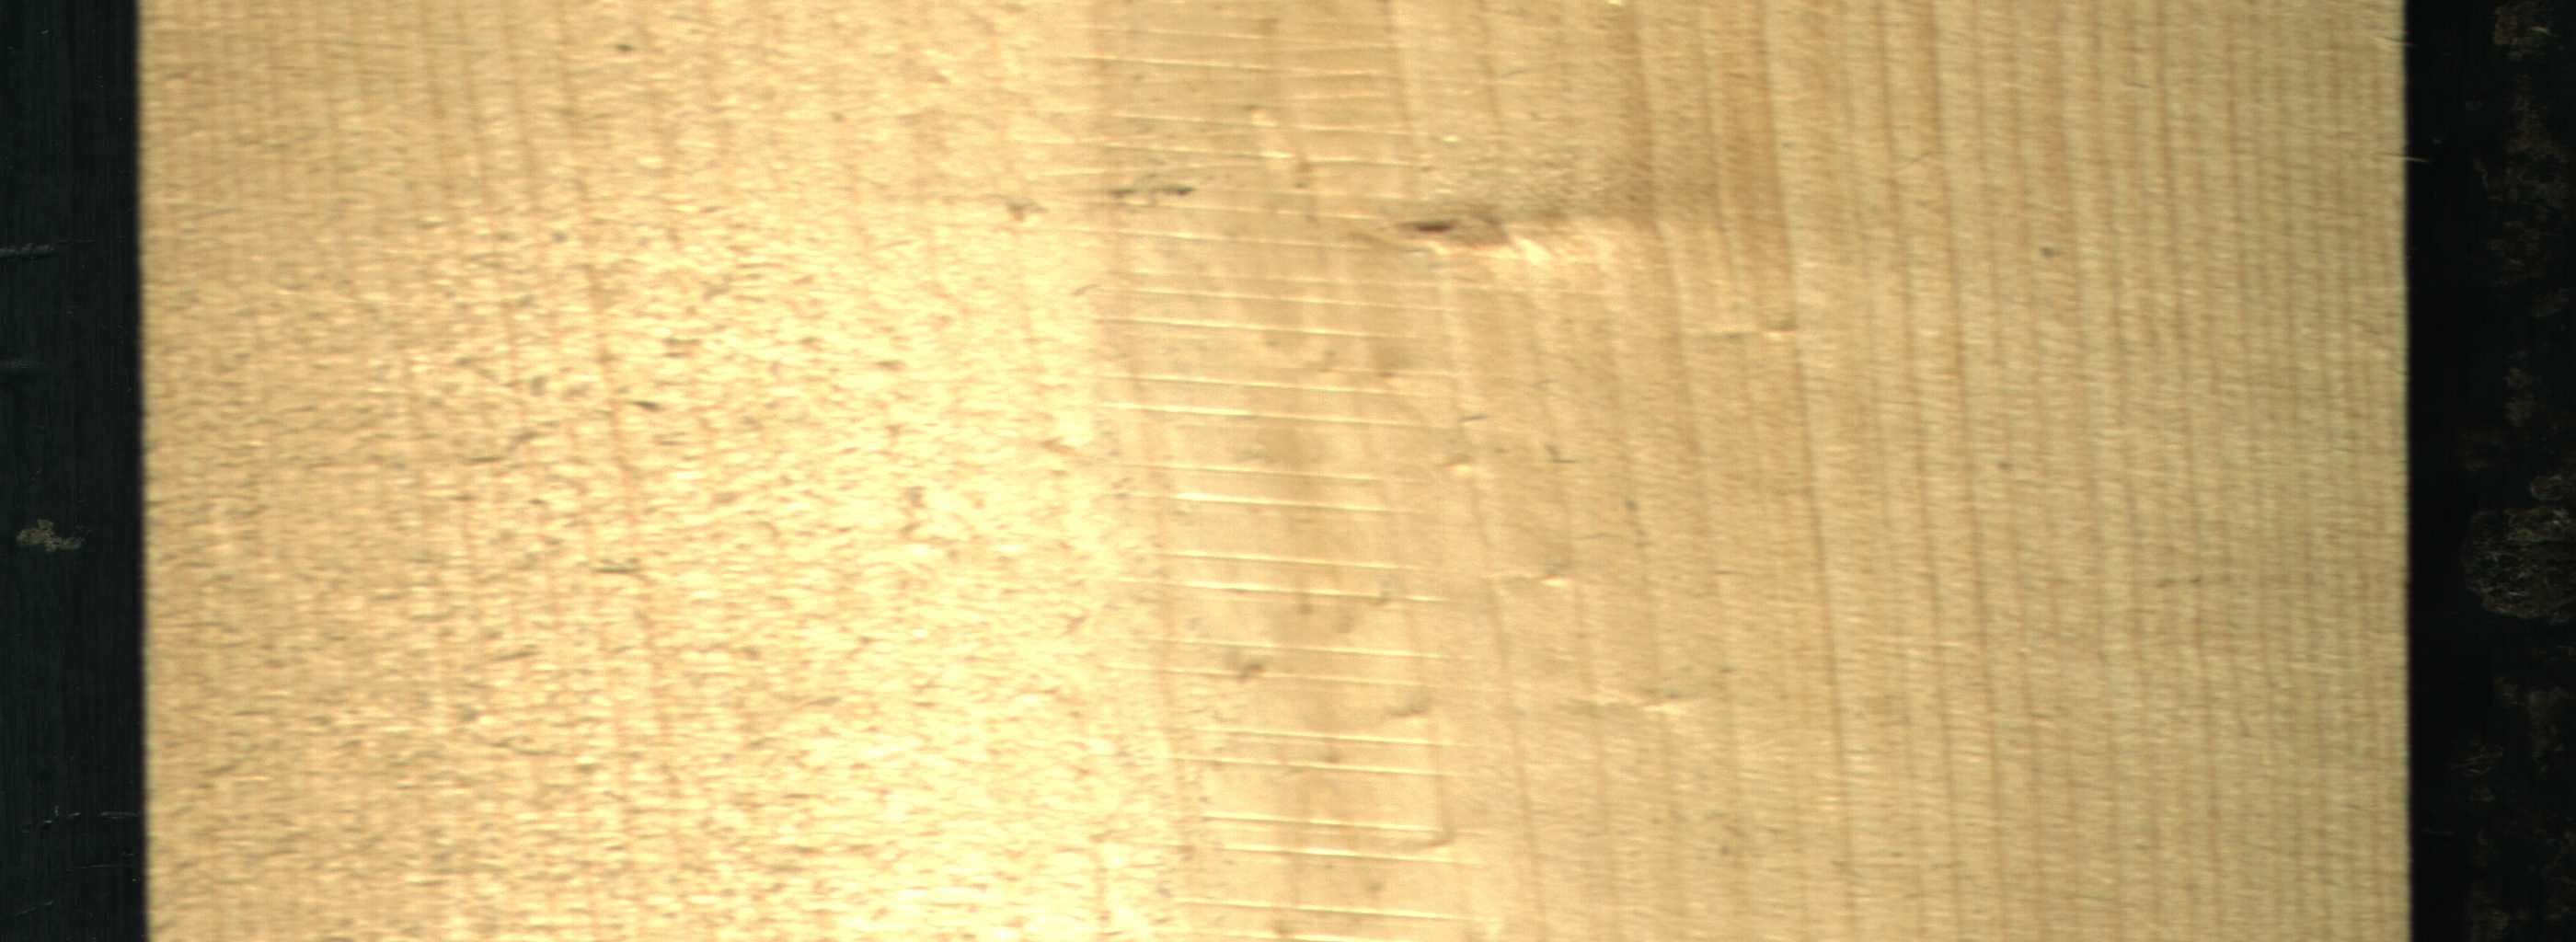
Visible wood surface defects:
Live_Knot